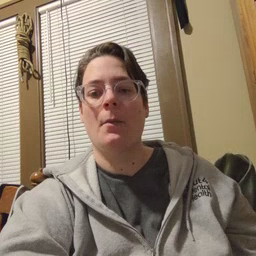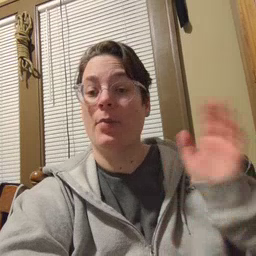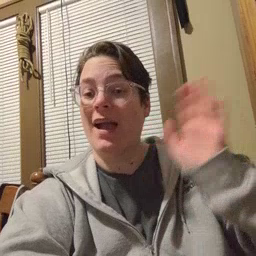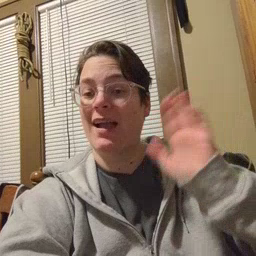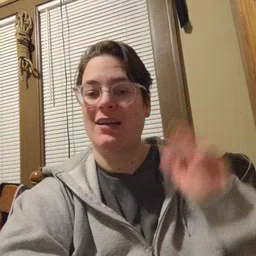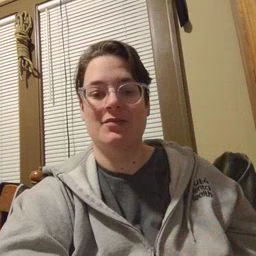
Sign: bye